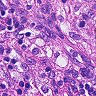
Metastatic tissue present: no